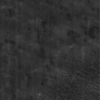
Label: not_dusty